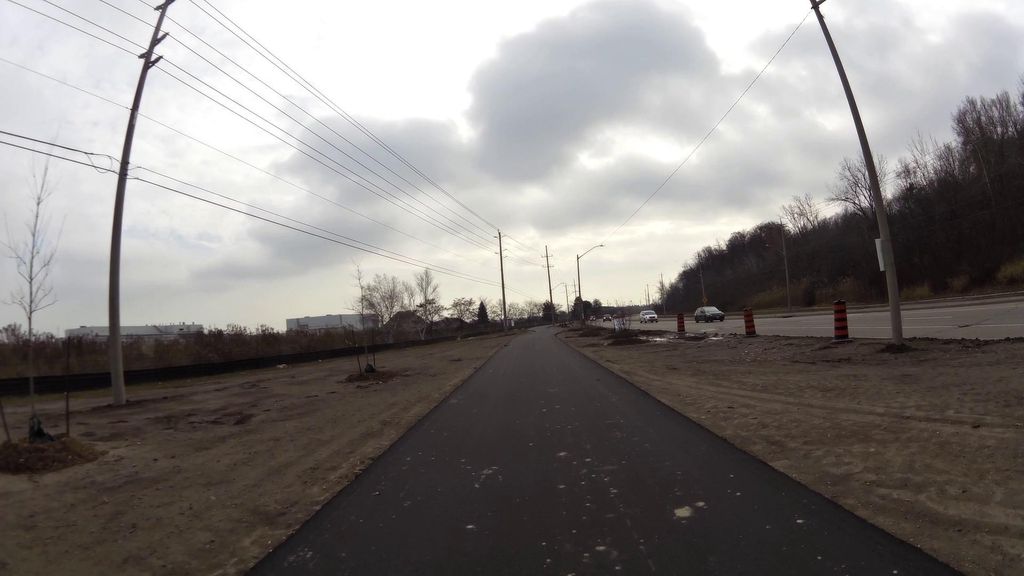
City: kitchener-waterloo